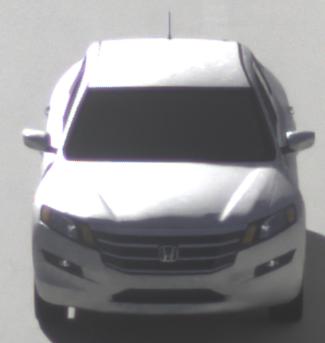
Make: Honda
Model: Crosstour
Detailed model: -
Model produced from: 2009
Model produced until: 2012
Doors: 4
Color: white
Road condition: dry road
Daytime: morning or afternoon
Contrast: high contrast